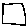
Label: square